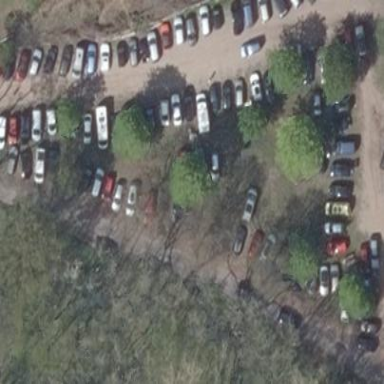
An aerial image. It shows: Parking area with grass surface.